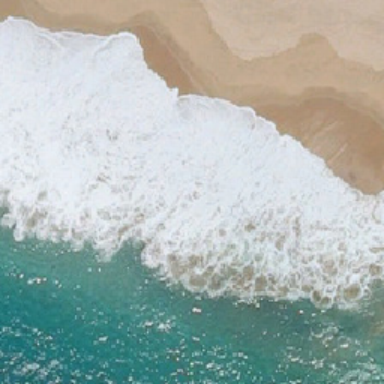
The light yellow sand and the waves of the sea form a beautiful picture .